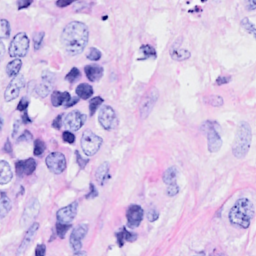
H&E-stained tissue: Breast